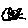
Label: cat